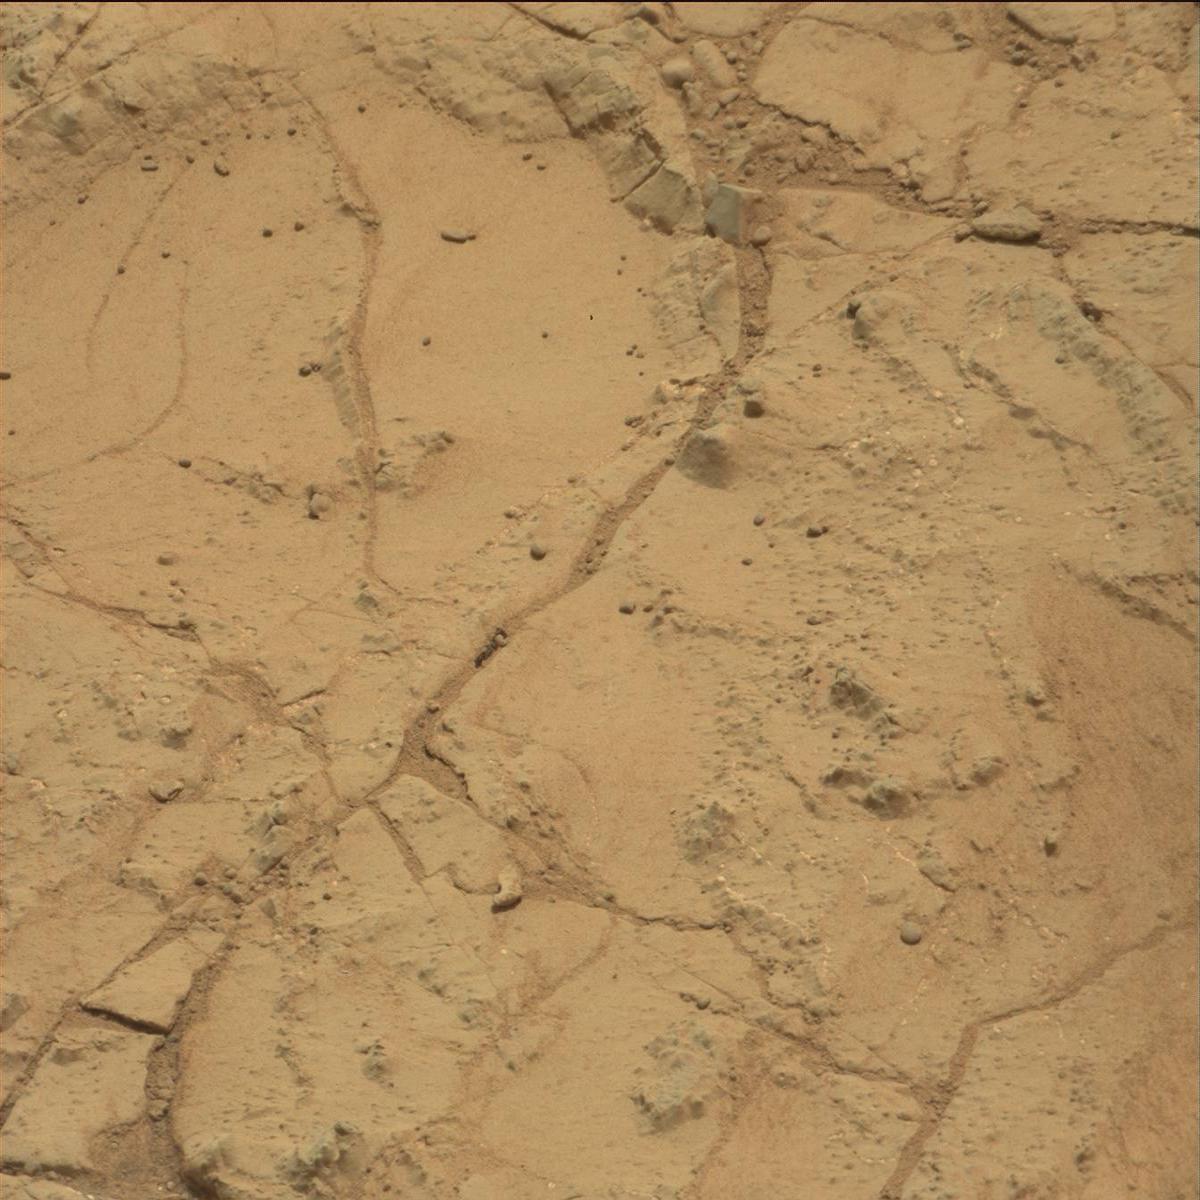
Terrain classes present: Bedrock, Sand / Soil